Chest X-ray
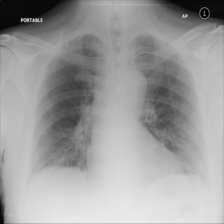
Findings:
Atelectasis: negative
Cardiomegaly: negative
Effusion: negative
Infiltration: negative
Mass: negative
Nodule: negative
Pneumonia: negative
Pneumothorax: negative
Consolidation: negative
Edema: negative
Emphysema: negative
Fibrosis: negative
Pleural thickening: negative
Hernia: negative